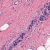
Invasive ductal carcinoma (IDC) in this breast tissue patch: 0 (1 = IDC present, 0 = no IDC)